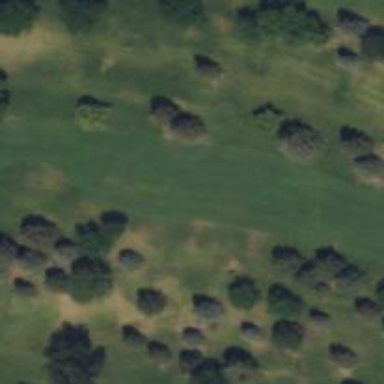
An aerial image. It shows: View of golf hole.